Field crop: maize
Growth stage: 2
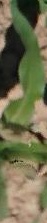
Species: maize